Question: I use Knockout.js, and I have an object called 'letter' in my script. That code looks as follows:
'''
function letter(filePath, imagePath, countryId) {
self.filePath = filePath;
self.imagePath = imagePath;
self.countryId = countryId;
}
'''
Then, another place in my code, the following snippet runs:
'''
var uploadedLetter = new letter(data.key,'',59);
viewModel.letters.push(uploadedLetter);
'''
I know that my data.key is a normal string value.
My viewModel code is like this:
'''
var SendWindowedLetterViewModel = function(formSelector, data) {
var self = this;
self.letters = ko.observableArray([]);
}
'''
Applying bindings on my view:
'''
var createLetterData = {
};
var viewModel = new SendWindowedLetterViewModel('#sendLetterForm', createLetterData);
ko.applyBindings(viewModel, document.getElementById('sendLetterForm'));
'''
However, when I look in FireBug after this line has been run, I have the following output:

And I cannot access any of my properties, and if I lookup the object in FireBug, it seems to be 100% empty.
Probably the most simple question ever asked on StackOverflow, but what am I overlooking here?
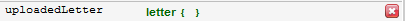
Answer: In 'letter', you use 'self.filePath = filePath'.
But 'self' isn't defined anywhere in its scope.
So you either do
'''
function letter(filePath, imagePath, countryId) {
var self = this;
self.filePath = filePath;
self.imagePath = imagePath;
self.countryId = countryId;
}
'''
or directly
'''
function letter(filePath, imagePath, countryId) {
this.filePath = filePath;
this.imagePath = imagePath;
this.countryId = countryId;
}
'''